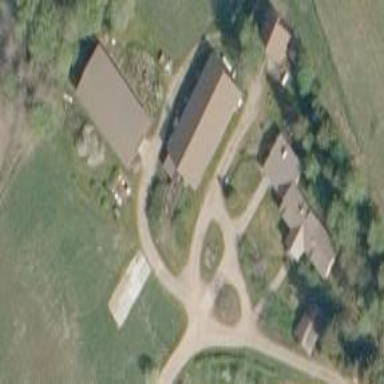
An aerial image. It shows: Farmyard area.